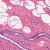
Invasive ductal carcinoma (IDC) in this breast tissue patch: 0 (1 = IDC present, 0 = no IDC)